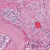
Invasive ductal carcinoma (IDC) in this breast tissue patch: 1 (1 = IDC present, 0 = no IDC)